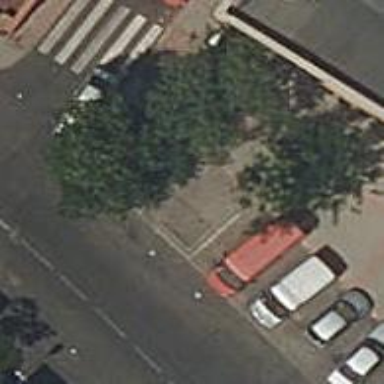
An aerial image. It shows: Motorcycle parking facility.